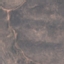
Land use / land cover: HerbaceousVegetation